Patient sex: M
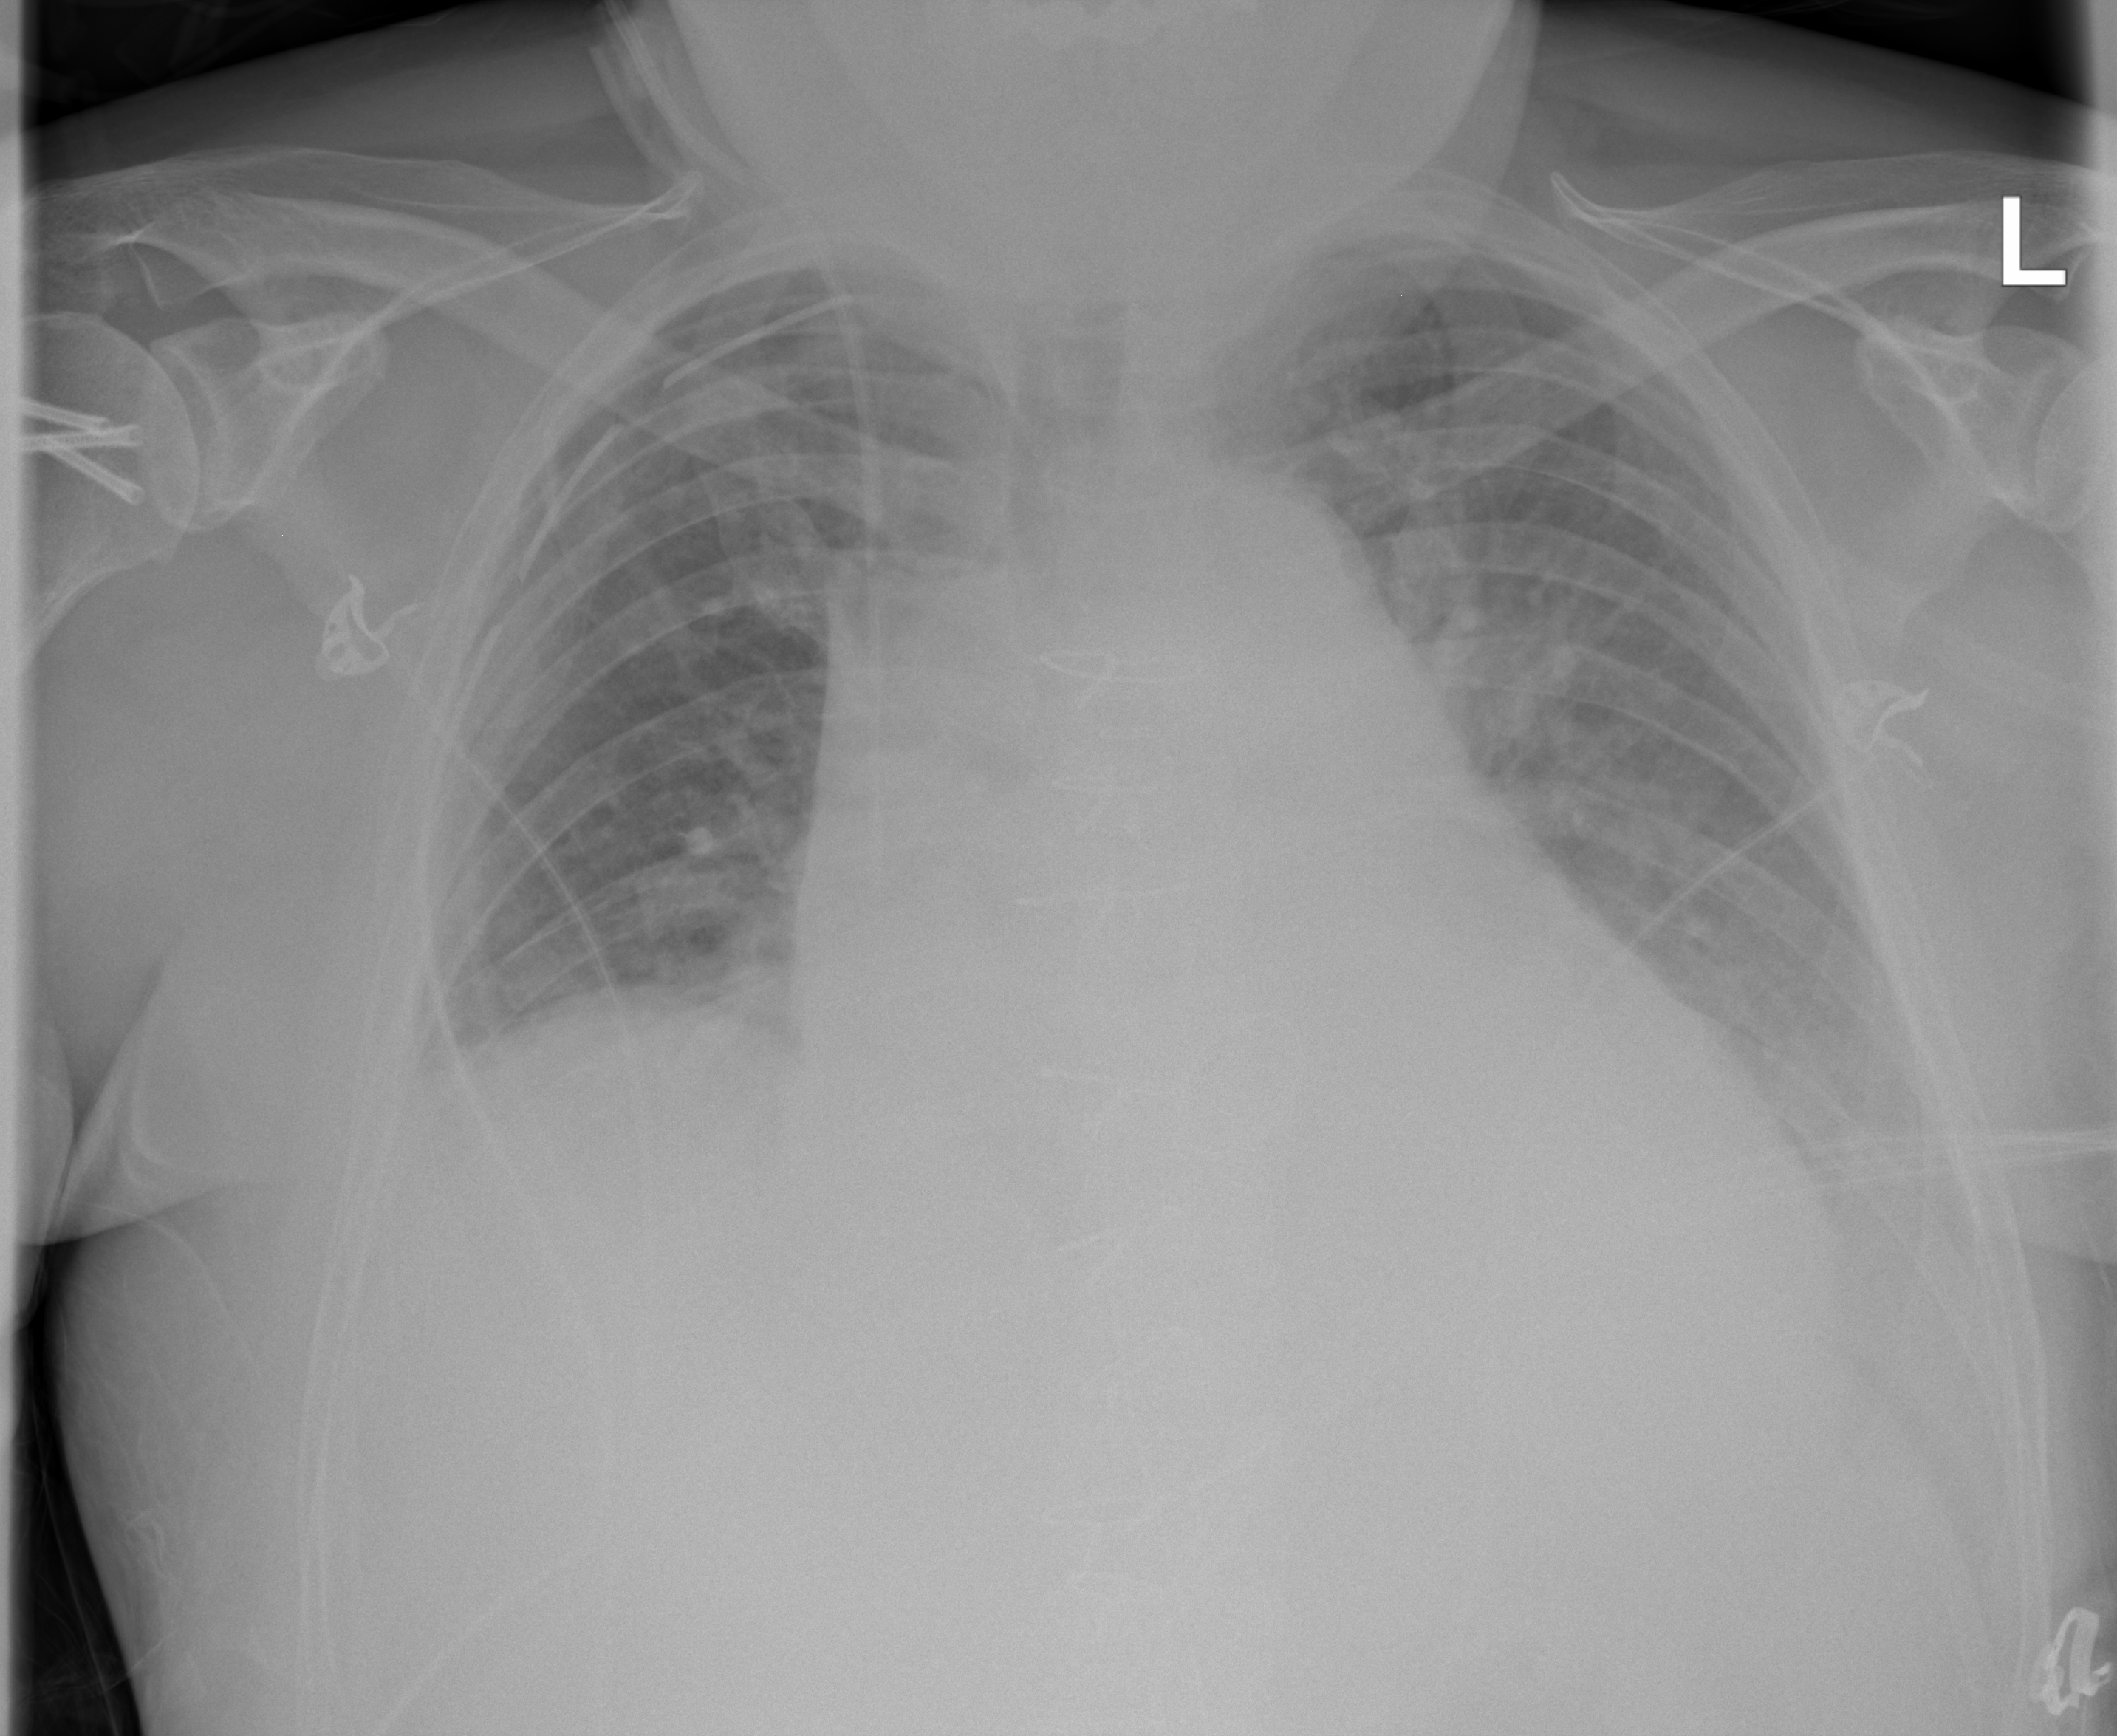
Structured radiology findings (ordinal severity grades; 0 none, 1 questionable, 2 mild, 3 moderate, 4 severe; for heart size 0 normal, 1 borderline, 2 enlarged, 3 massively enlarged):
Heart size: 2
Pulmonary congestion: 2
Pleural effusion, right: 2
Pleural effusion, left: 3
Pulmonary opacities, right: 0
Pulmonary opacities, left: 0
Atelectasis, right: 2
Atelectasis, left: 2